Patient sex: F
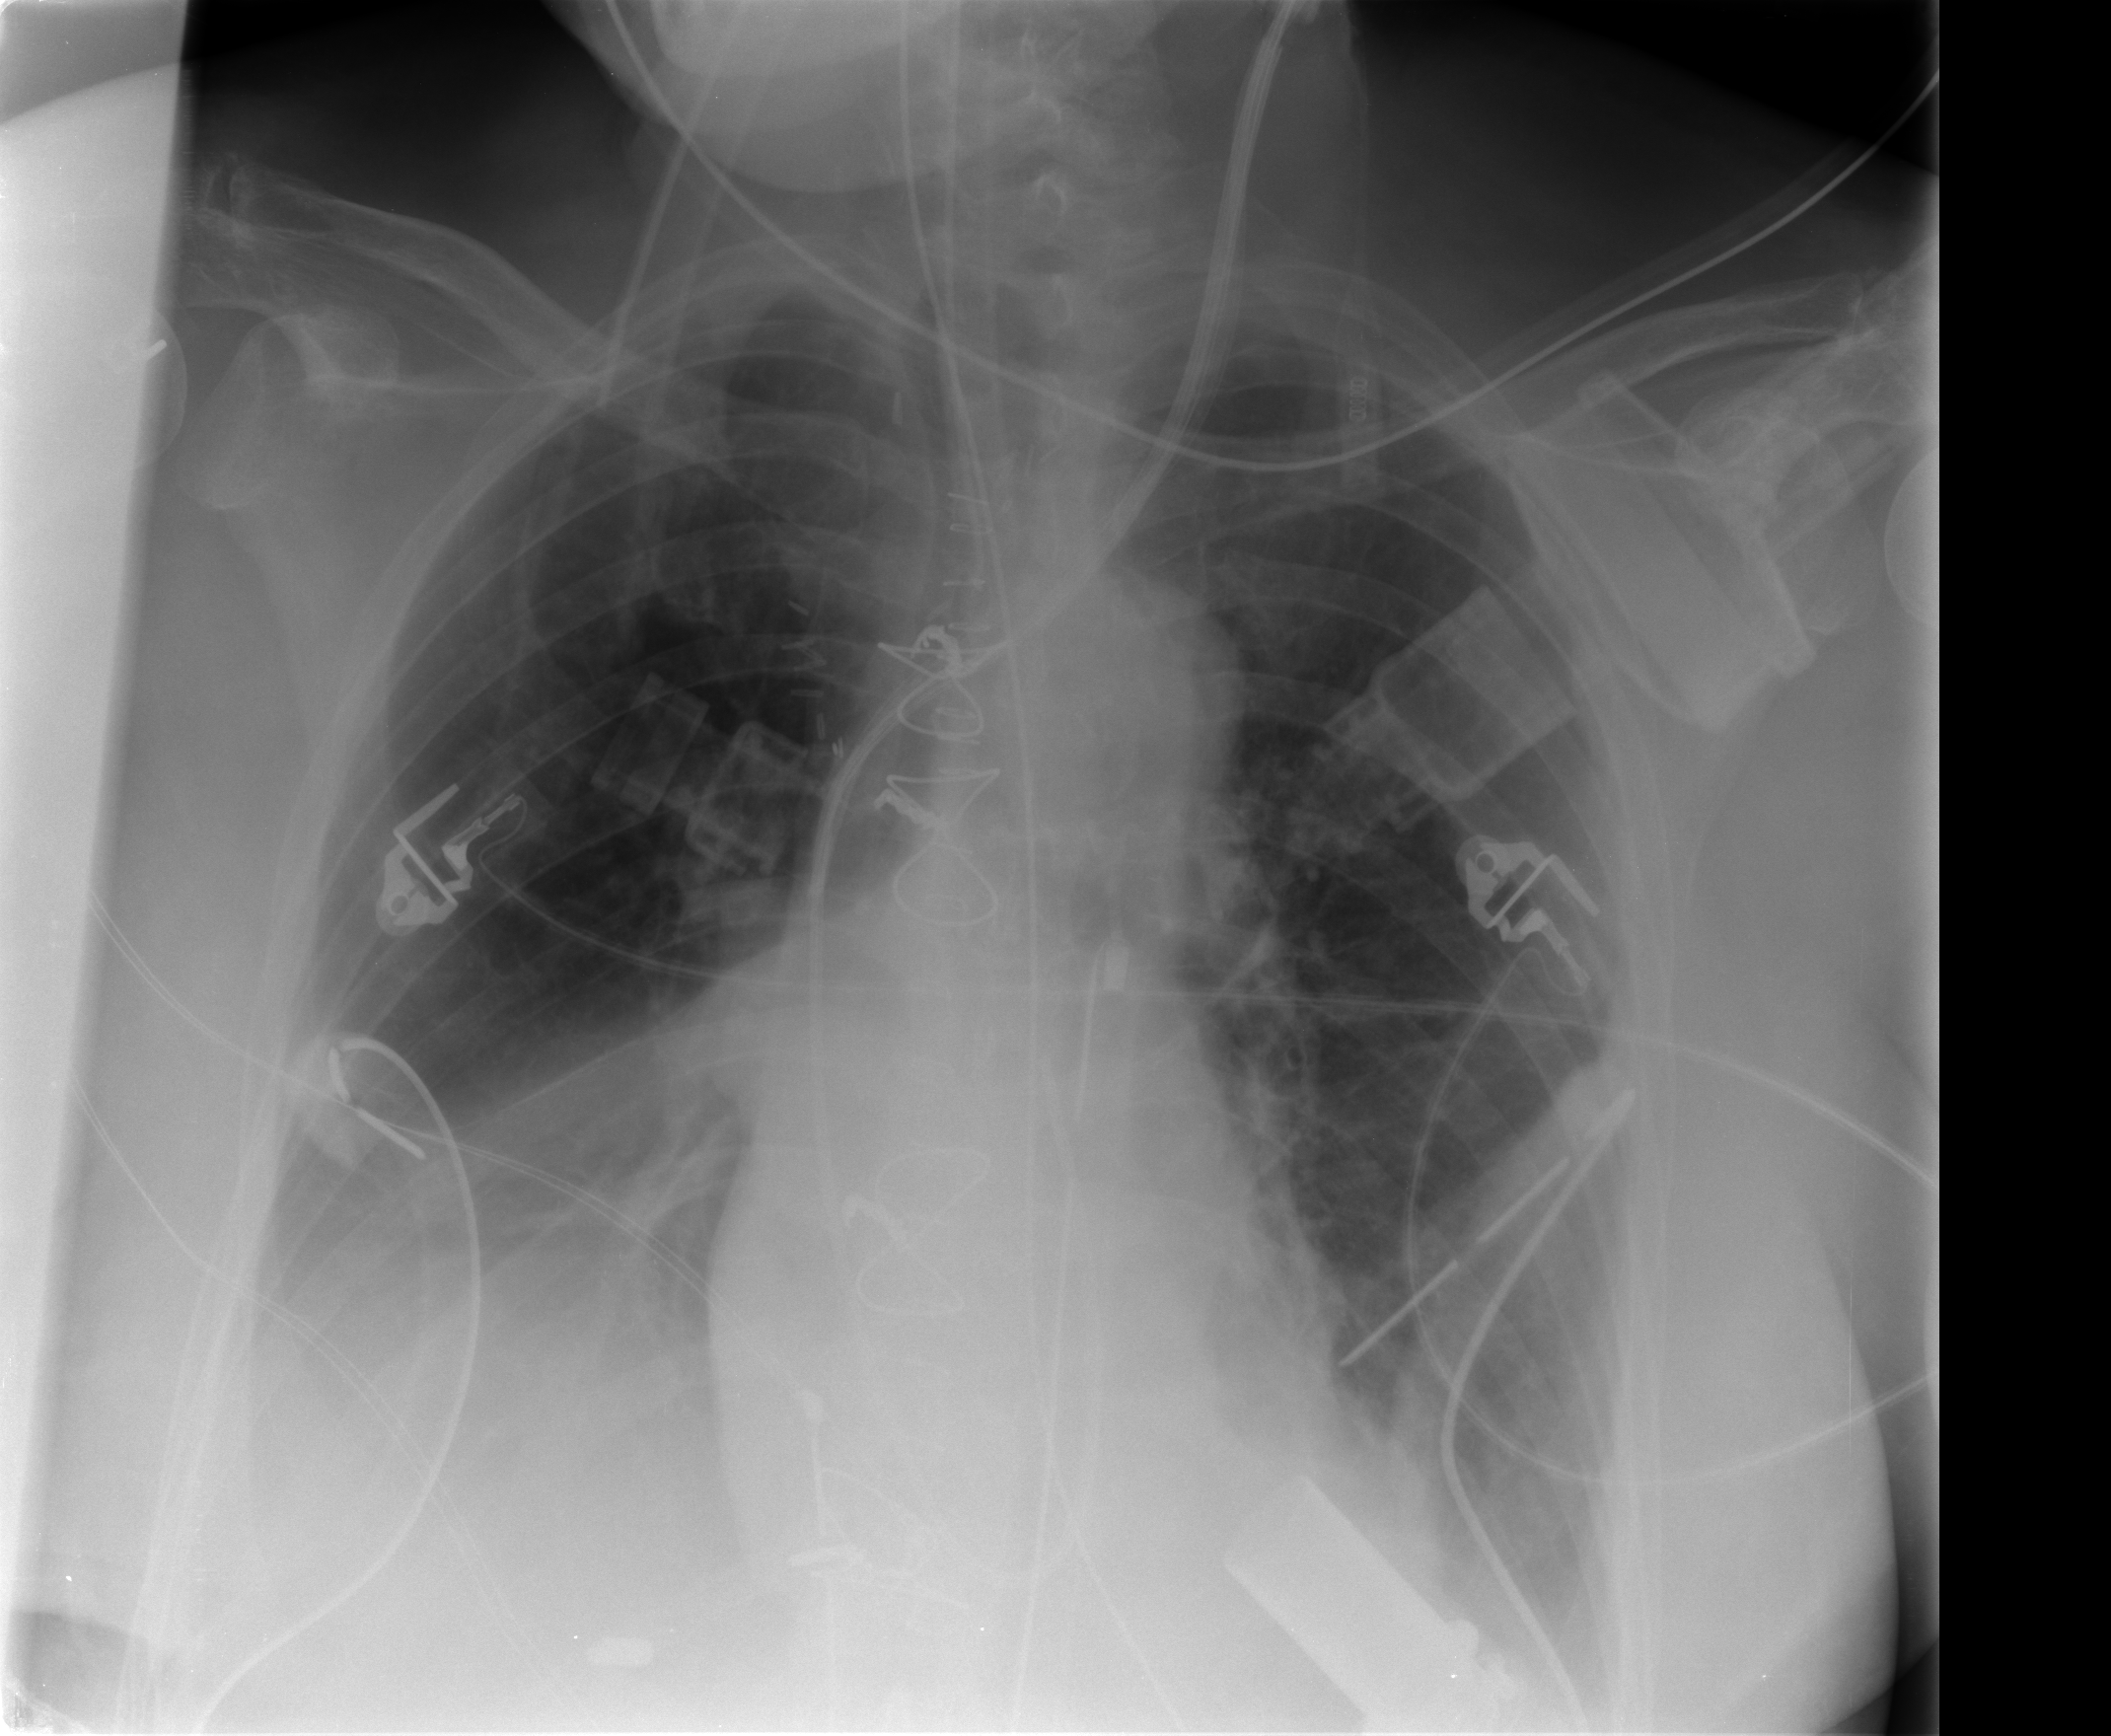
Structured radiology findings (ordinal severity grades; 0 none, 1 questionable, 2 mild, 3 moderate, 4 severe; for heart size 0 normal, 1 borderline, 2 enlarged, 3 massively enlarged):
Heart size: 0
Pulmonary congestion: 0
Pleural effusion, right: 3
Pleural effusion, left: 2
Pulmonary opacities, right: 0
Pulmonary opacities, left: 1
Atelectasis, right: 2
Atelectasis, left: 2